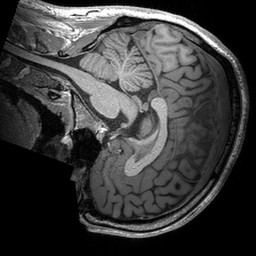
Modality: T1w
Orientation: sagittal
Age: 28
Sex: male
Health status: healthy
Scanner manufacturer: siemens
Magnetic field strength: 3 T
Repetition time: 2.53 s
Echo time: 0.00288 s